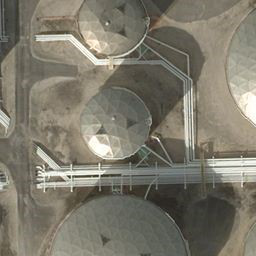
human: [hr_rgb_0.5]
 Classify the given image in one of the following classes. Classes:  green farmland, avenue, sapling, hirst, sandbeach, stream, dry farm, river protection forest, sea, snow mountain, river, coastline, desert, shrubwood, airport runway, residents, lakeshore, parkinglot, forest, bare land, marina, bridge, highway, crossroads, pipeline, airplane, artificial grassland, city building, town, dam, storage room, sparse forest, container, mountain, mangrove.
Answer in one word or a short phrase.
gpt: storage room